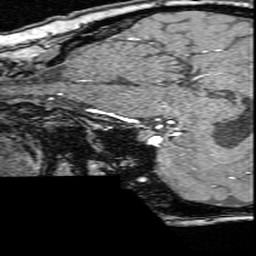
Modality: angio
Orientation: sagittal
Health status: ill
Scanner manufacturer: siemens
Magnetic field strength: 3 T
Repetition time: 0.022 s
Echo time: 0.00395 s